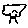
Label: tree